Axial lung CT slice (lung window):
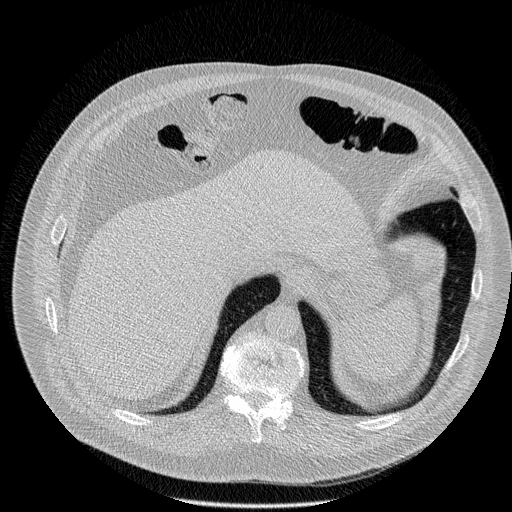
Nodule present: no